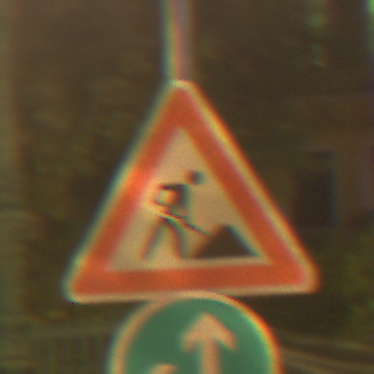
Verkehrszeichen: Arbeitsstelle
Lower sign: VorgeschriebeneFahrtrichtungGeradeausOderLinks
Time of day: Night
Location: Outdoor (Urban)
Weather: Clear
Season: NotSpecified
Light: Artificial